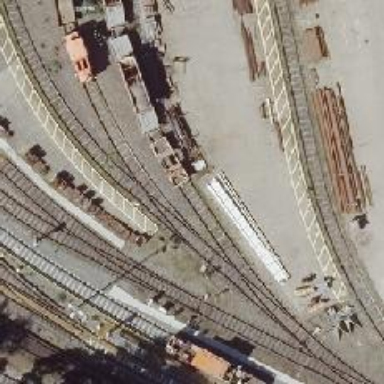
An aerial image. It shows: Yard meant for services.